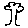
Label: tree